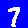
Digit: 7